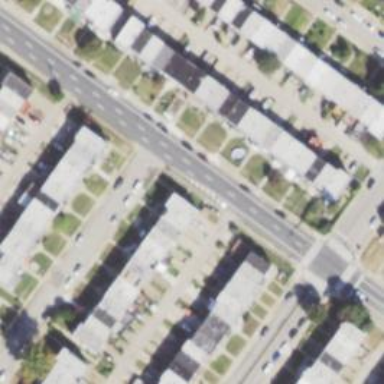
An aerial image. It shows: Alley classified as service road.